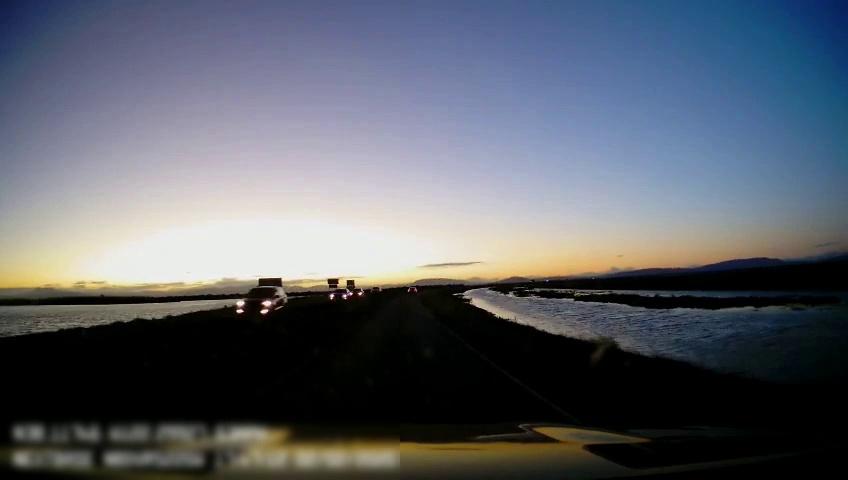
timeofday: Dusk/Dawn/Twilight
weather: Sunny
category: Drivable Space
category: Vehicles | SUV
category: Vehicles | Car
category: Vehicles | Car
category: Vehicles | SUV
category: Vehicles | Car
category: Lanes | Current Lane
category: Lanes | Current Lane